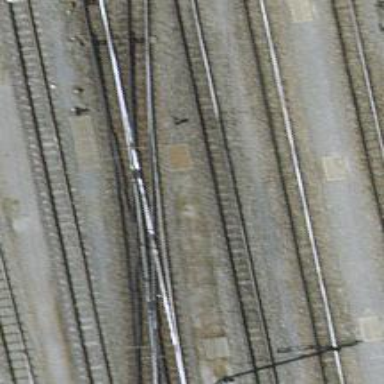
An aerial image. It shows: Narrow-gauge railway track with 1 electrified contact line.